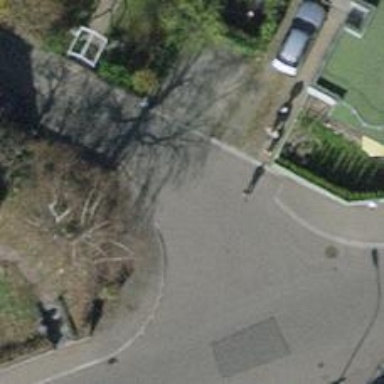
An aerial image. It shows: Residential road with asphalt surface.